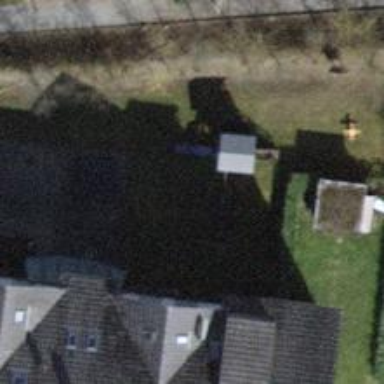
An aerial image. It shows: Playground structure.